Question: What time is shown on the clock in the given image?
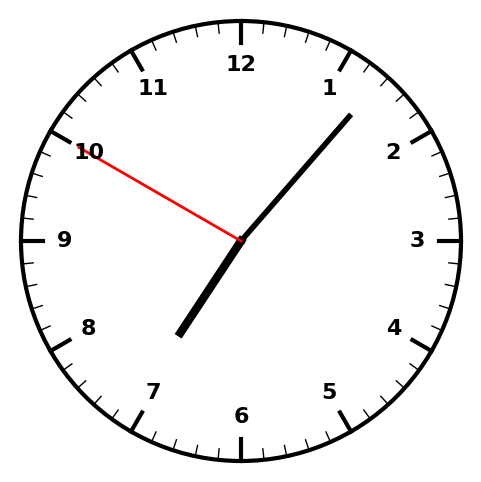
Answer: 07:06:50